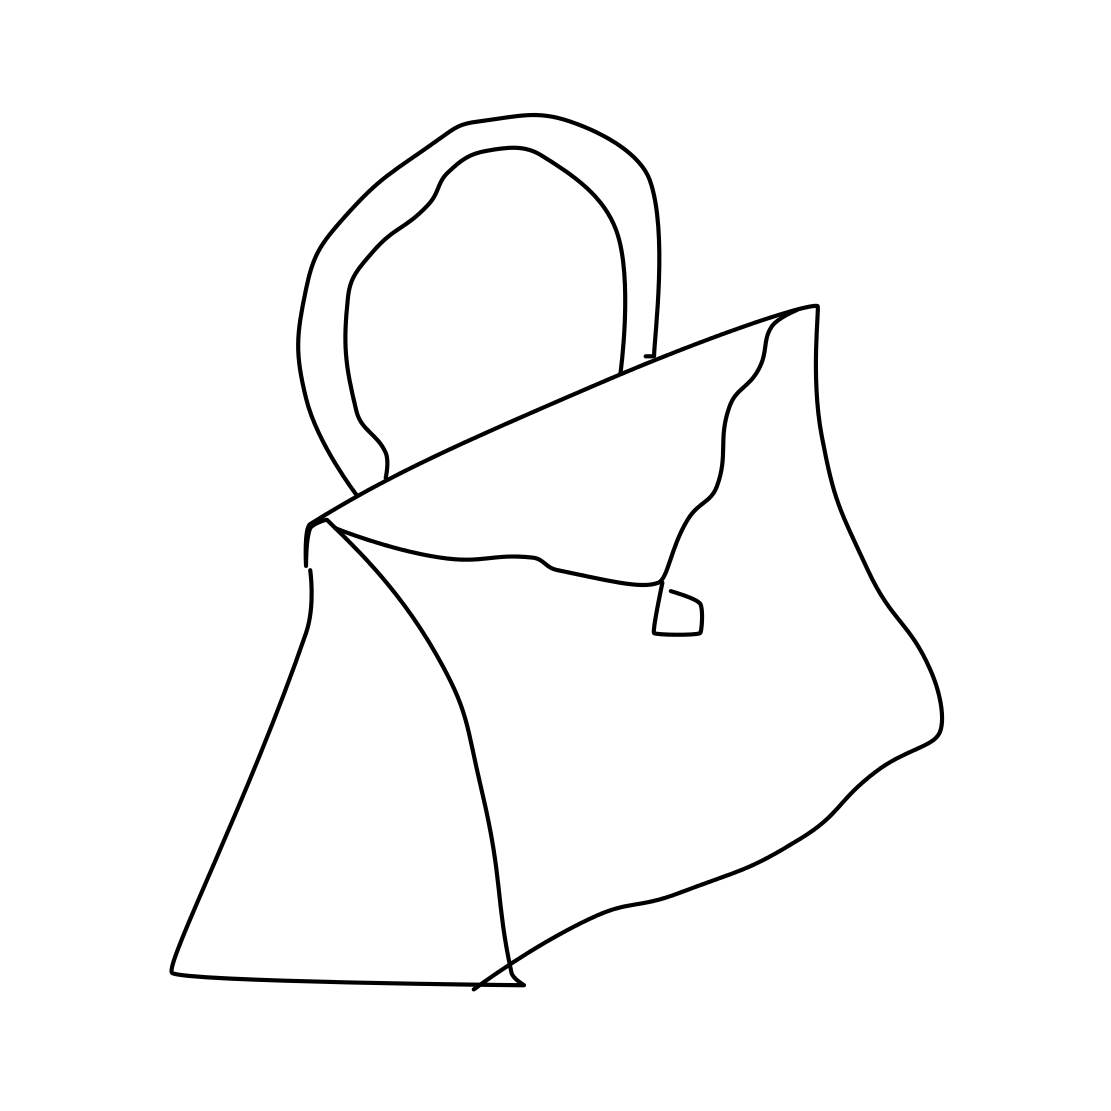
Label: purse